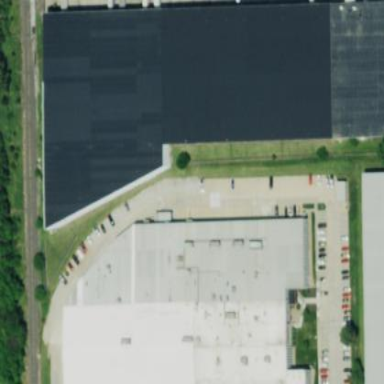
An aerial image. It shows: Warehouse building.